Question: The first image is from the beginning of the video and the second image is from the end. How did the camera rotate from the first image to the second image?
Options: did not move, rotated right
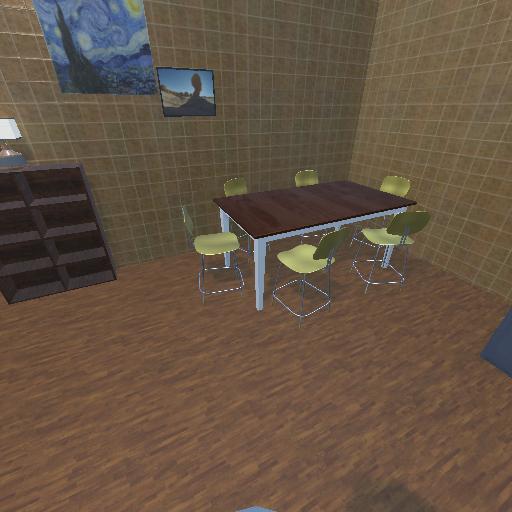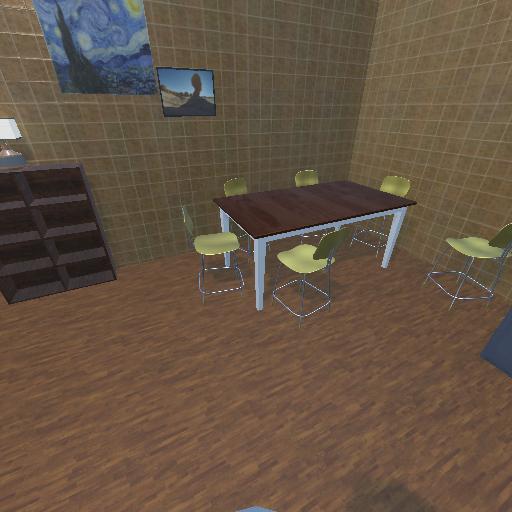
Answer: did not move